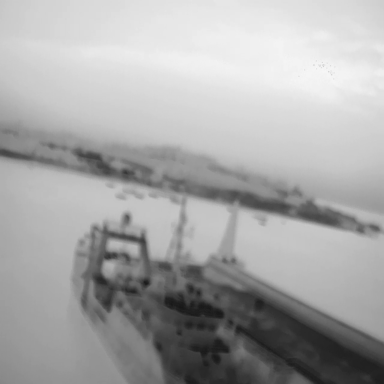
There are two objects shown in the infrared image, including a container_ship, and a sailboat.